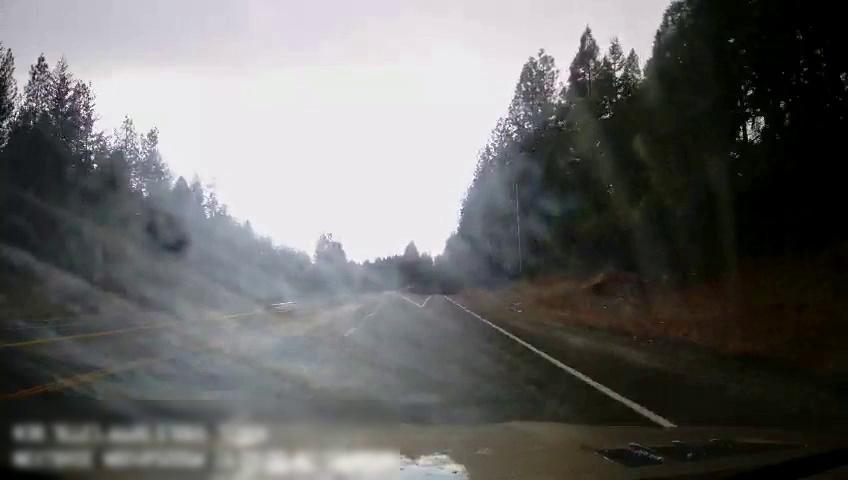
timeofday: Day
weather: Cloudy
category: Drivable Space
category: Lanes | Current Lane
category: Lanes | Current Lane
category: Lanes | Alternate Lane
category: Lanes | Alternate Lane
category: Lanes | Alternate Lane